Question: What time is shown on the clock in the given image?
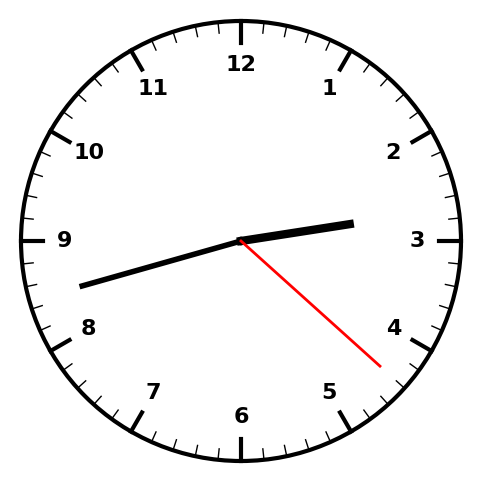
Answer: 02:42:22